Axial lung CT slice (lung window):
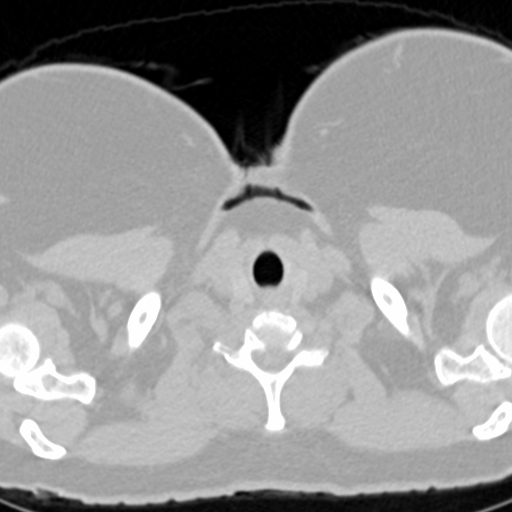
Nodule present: no